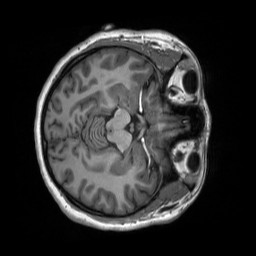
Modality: T1w
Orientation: axial
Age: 29
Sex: female
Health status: healthy
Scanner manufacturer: siemens
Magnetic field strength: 3 T
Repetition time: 2.53 s
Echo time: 0.00219 s